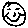
Label: smiley face